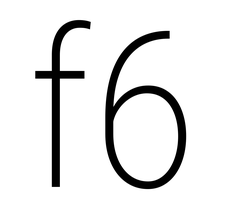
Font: Roboto_Condensed_ExtraLight